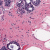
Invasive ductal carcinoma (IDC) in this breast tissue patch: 0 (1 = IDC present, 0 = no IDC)